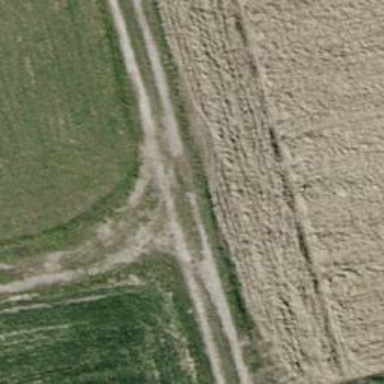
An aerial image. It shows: Track with grade 4 tracktype.